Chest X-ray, PA view. Patient: 50 years old, sex M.
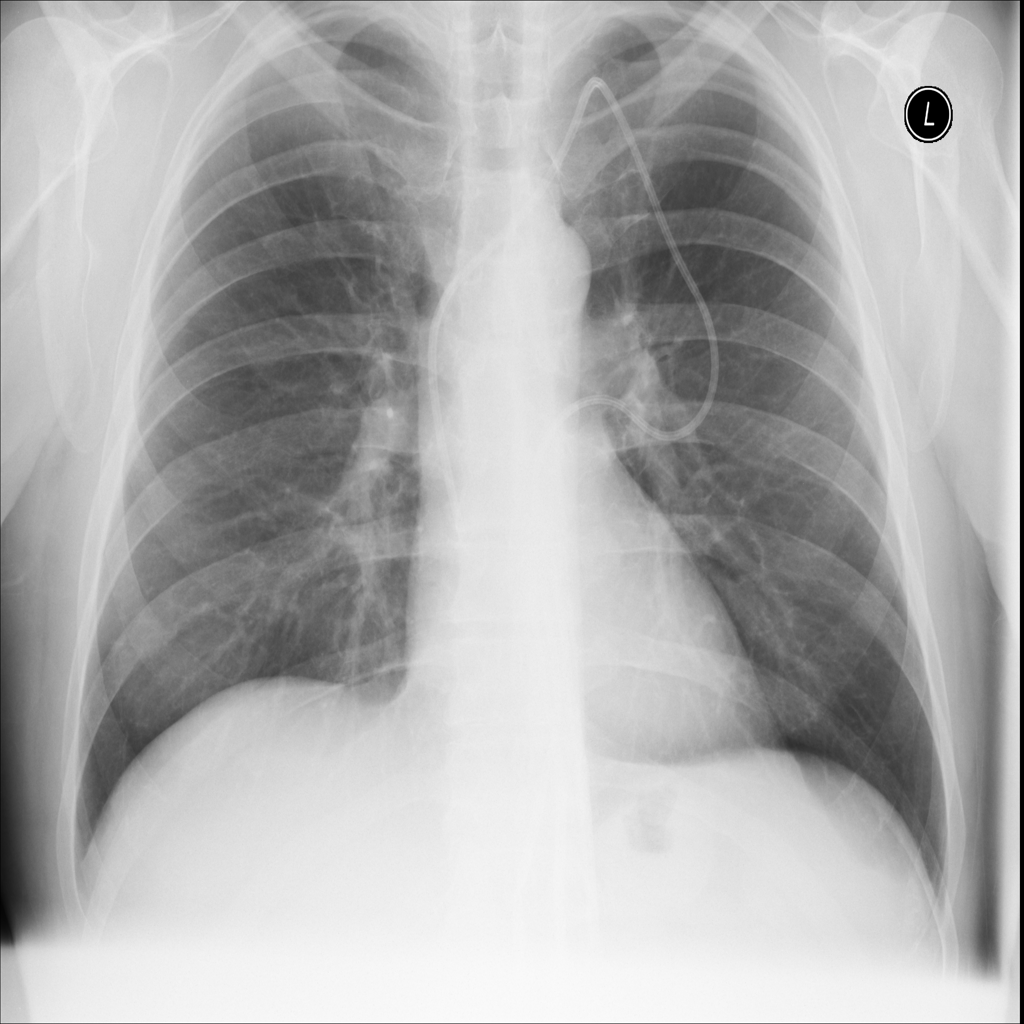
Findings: No Finding